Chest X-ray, AP view. Patient: 66 years old, sex F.
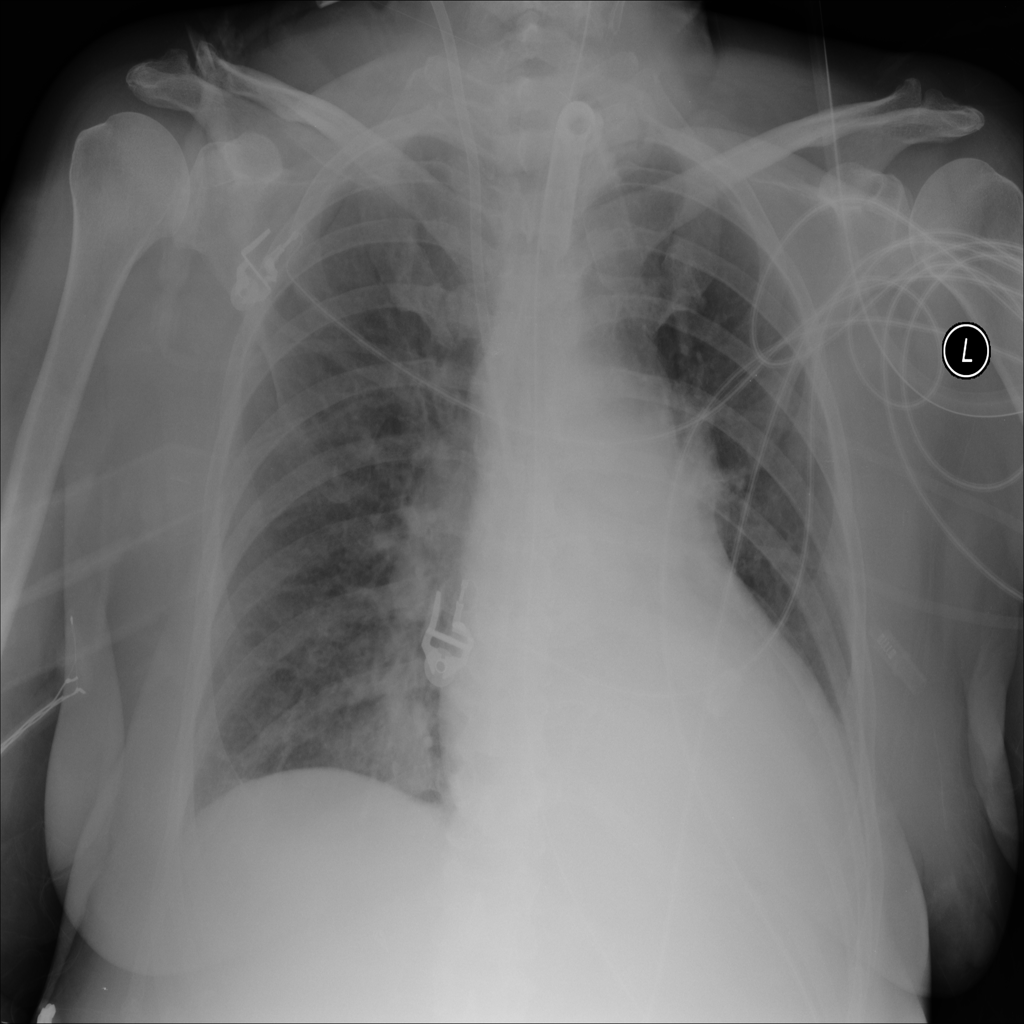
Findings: Atelectasis, Cardiomegaly, Consolidation, Effusion, Infiltration, Nodule, Pleural_Thickening